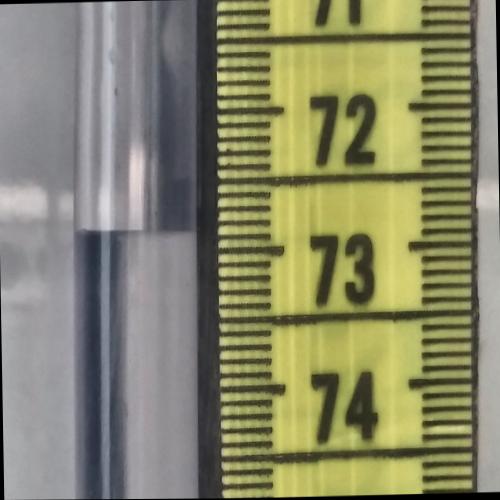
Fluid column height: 72.9 cm